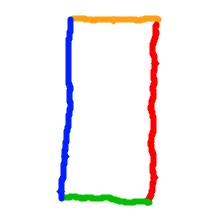
Shape: rectangle